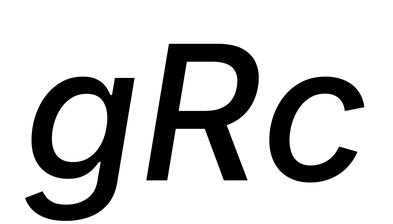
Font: Inter-Italic_Medium_Italic